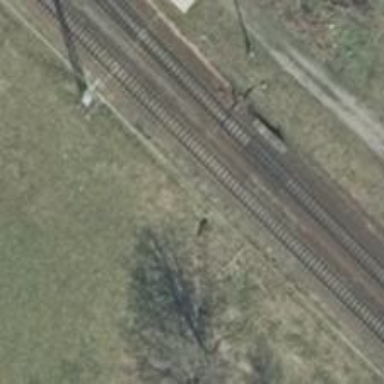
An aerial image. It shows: Railway switch with the turnout pointing to the right.